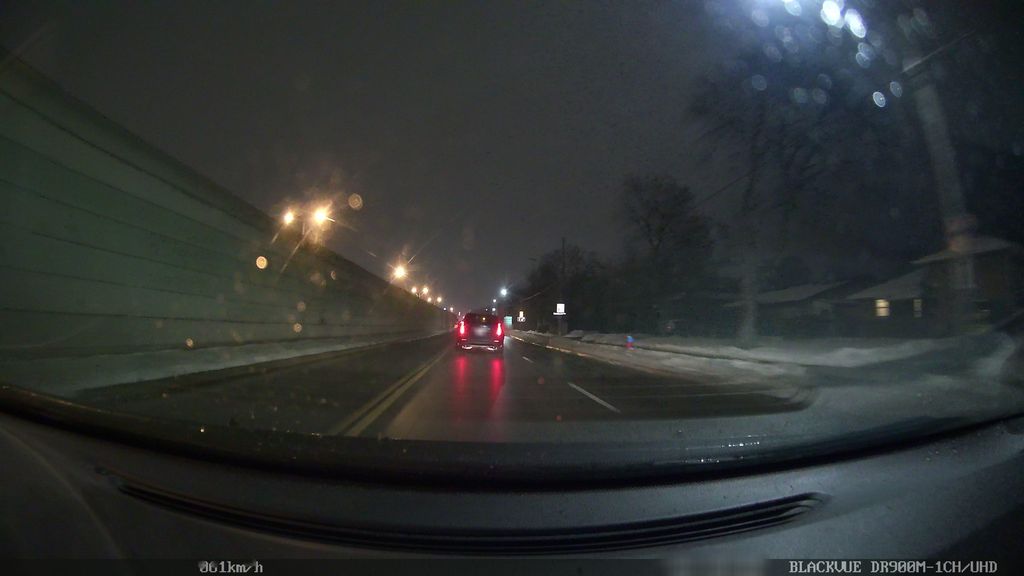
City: toronto